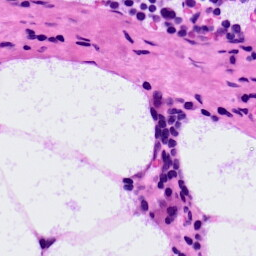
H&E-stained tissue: LymphNode